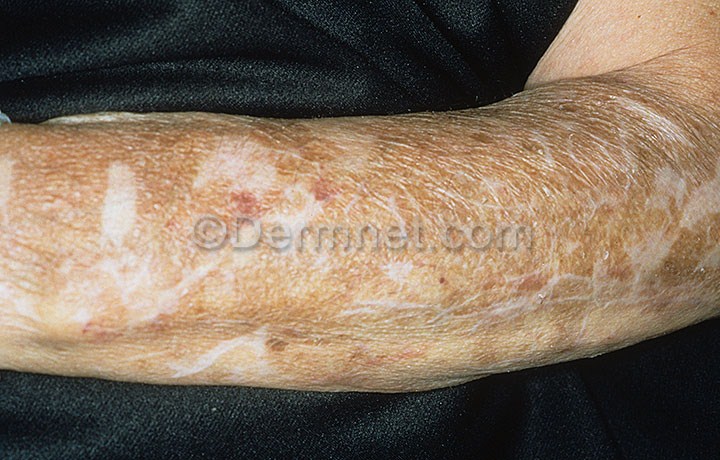
Disease: Light Diseases and Disorders of Pigmentation